Question: i am trying a few things in WinForms for the first time. I have a problem which appears very trivial to me but then i am not a WinForms guy.. searched a lot but could not find the solution.
Below is the code, don't worry about the content itself, its just test code. The problem is that when i click the AddNew button a row gets added to gridview but after that no row gets added, no matter how many times user clicks on the AddNew button. You can see that in the Image below.
Can you point out why no rows are getting added to the gridview after a row has been added.
AddNew button just works for one click. While as it should add the second row again and again.
Thanks in advance.
'''
public partial class JobCard : UserControl
{
List<Work> works = new List<Work>();
BindingSource bs = new BindingSource();
public JobCard()
{
InitializeComponent();
works.Add(new Work() { S_No = 1, JobCategoryId = 1, JobCategoryName = "electricals", JobId = 1, JobName = "lights", Labour = 1, MaterialName = "tape", PartName = "headlight" });
bs.DataSource = works;
dataGridView1.AutoGenerateColumns = true;
dataGridView1.DataSource = bs;
}
private void btnAddNew_Click(object sender, EventArgs e)
{
works.Add(new Work() { S_No = 2, JobCategoryId = 2, JobCategoryName = "electricals", JobId = 2, JobName = "lights", Labour = 2, MaterialName = "tape", PartName = "headlight" });
dataGridView1.DataSource = works;
}
}
'''

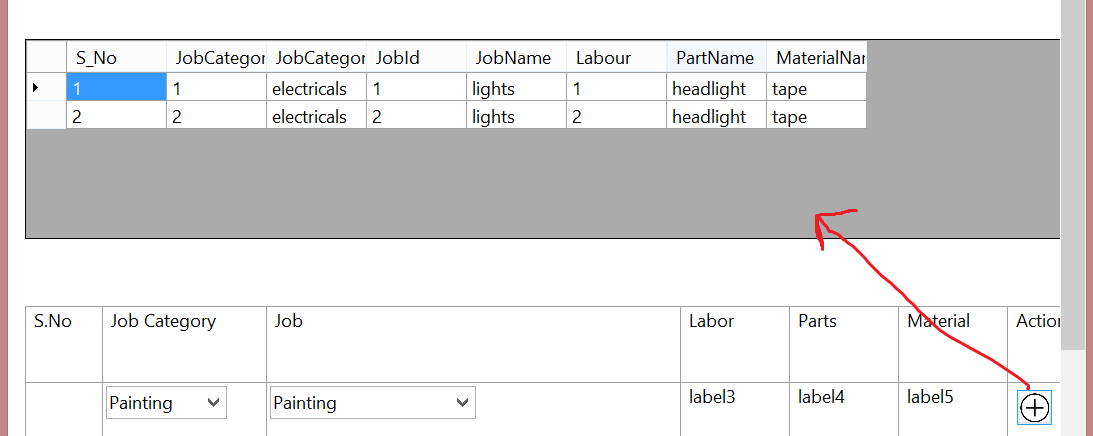
Answer: You need to reset the datasource of your bindingsource.
Try
'''
private void btnAddNew_Click(object sender, EventArgs e)
{
...
bs.DataSource = null;
bs.DataSource = works;
}
'''